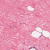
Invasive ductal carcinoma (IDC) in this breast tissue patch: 0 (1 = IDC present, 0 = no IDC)